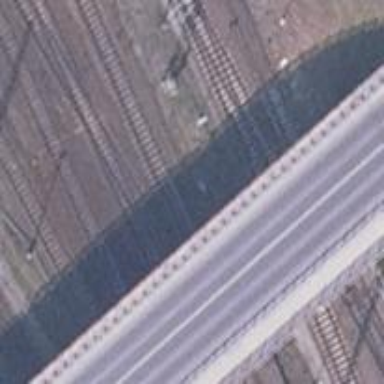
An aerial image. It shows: Railway with electrified tracks and contact line. There are two tracks in total.